Aerial crown-view tile of a tropical tree (Barro Colorado Island, Panama), acquired 20240813:
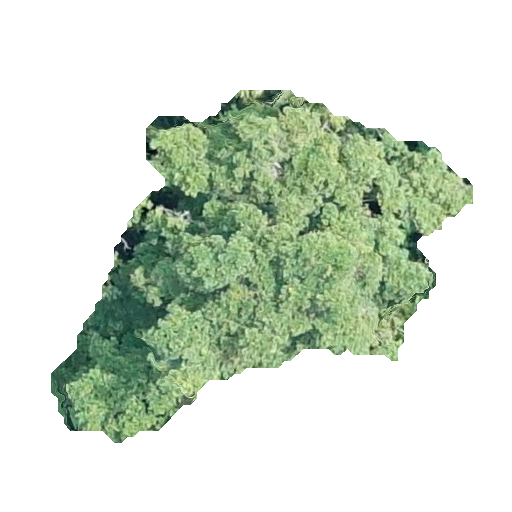
Species: Terminalia oblonga
GBIF accepted scientific name: Terminalia oblonga
Crown area: 129.057 m²